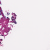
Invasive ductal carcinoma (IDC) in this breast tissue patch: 0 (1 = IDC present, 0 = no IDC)